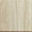
Piece: xx